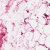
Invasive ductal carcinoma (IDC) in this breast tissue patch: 0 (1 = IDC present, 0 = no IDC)